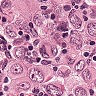
Metastatic tissue present: yes